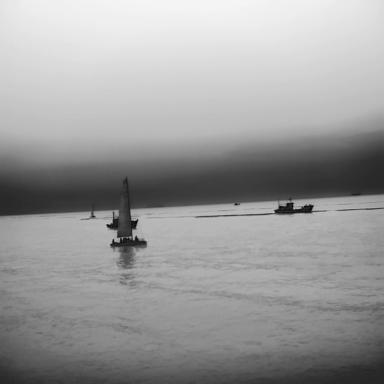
There are five objects shown in the infrared image, including three bulk_carriers, and two sailboats.